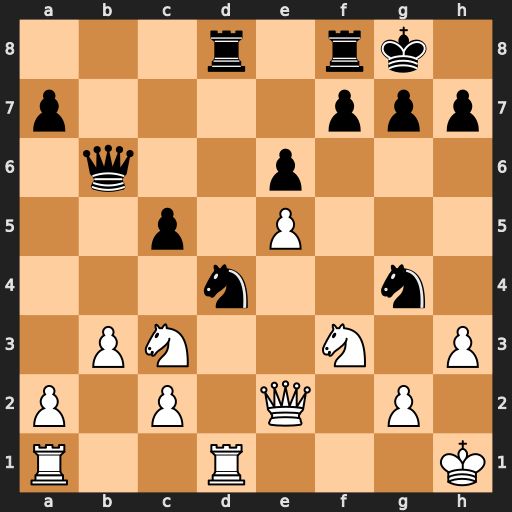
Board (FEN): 3r1rk1/p4ppp/1q2p3/2p1P3/3n2n1/1PN2N1P/P1P1Q1P1/R2R3K
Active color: w
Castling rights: -
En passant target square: -
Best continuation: Nxd4 cxd4 Na4